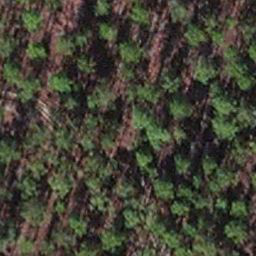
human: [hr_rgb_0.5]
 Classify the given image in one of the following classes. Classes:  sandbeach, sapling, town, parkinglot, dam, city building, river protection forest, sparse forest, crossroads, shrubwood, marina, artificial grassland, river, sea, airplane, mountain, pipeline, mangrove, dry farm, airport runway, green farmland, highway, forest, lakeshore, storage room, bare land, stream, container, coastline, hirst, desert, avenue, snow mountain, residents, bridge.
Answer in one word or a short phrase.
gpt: sapling